Field crop: maize
Growth stage: 2
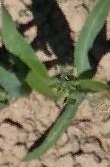
Species: maize